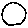
Label: circle